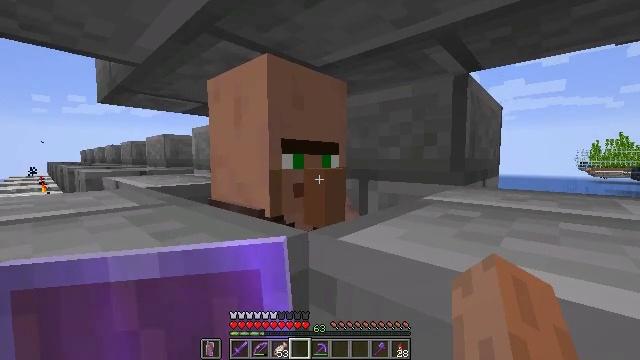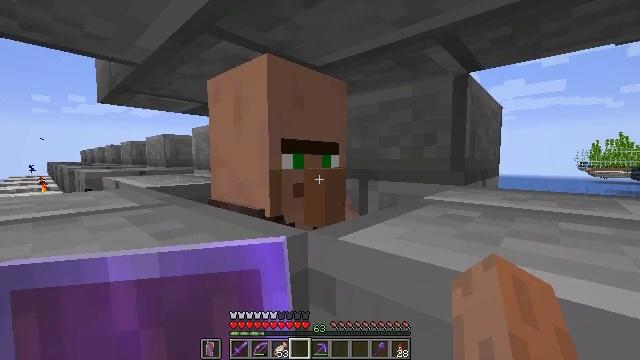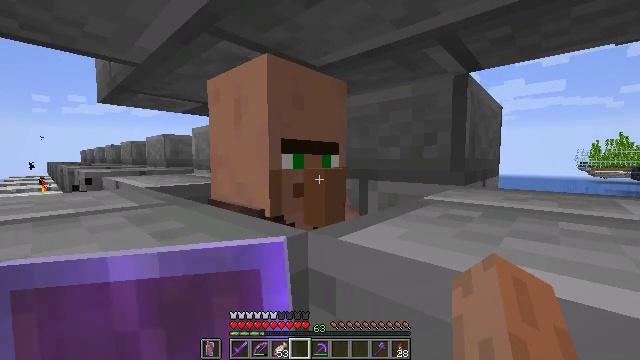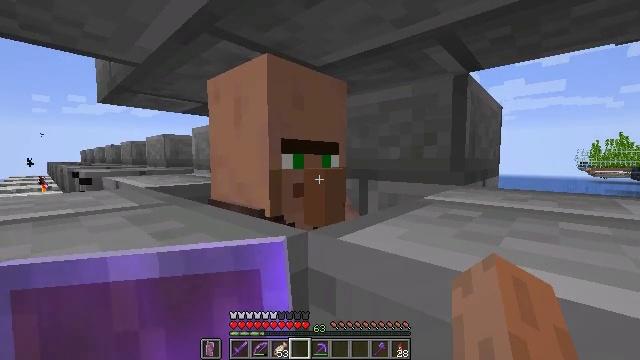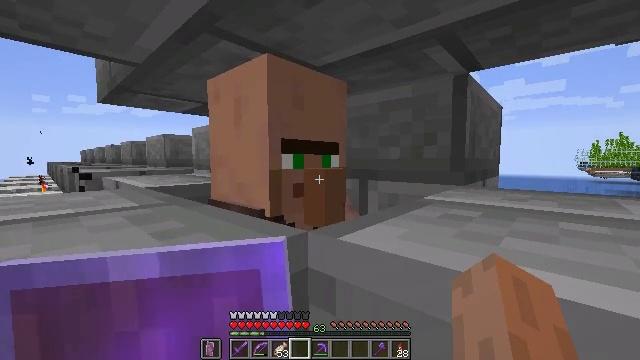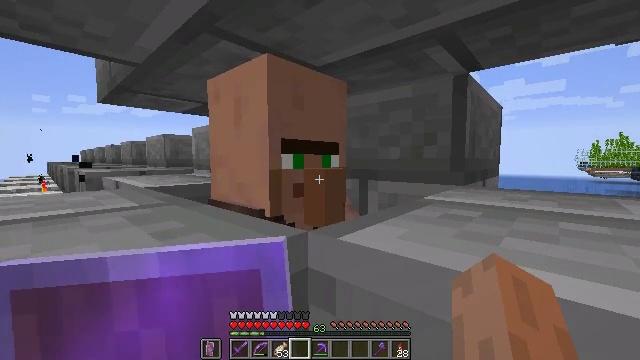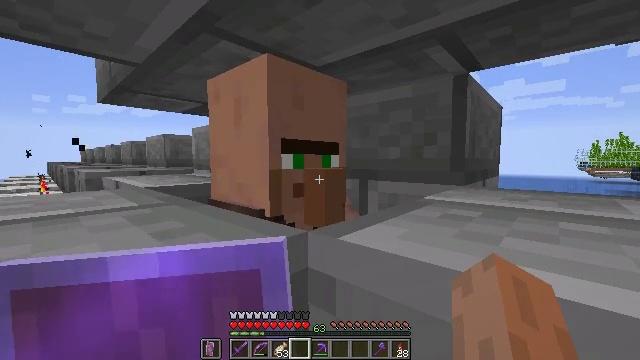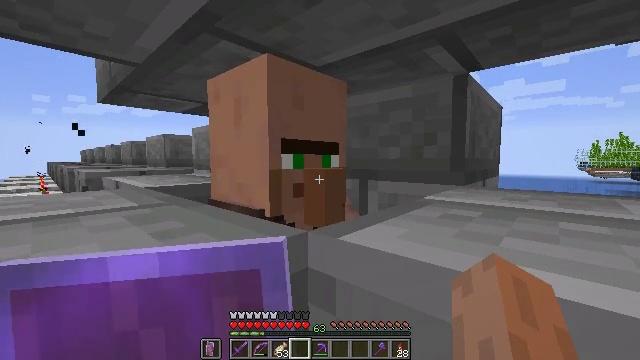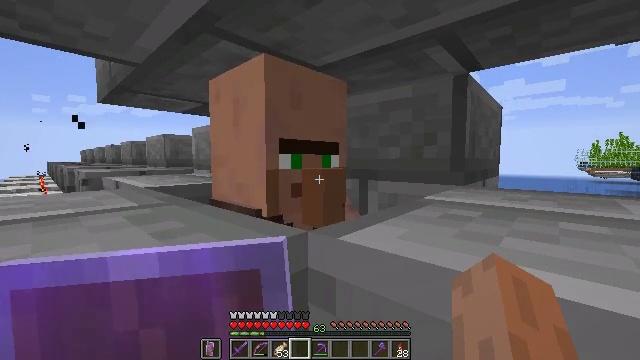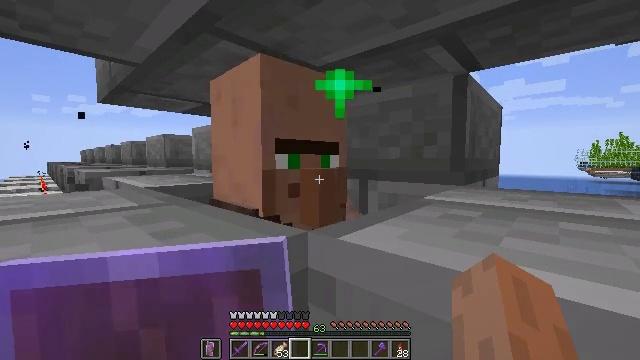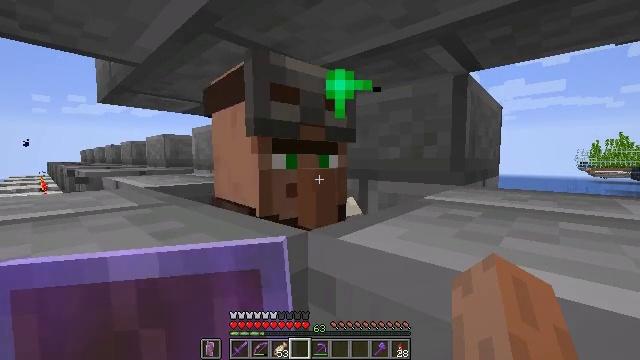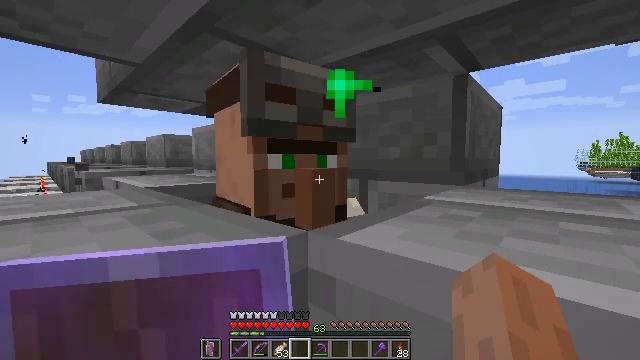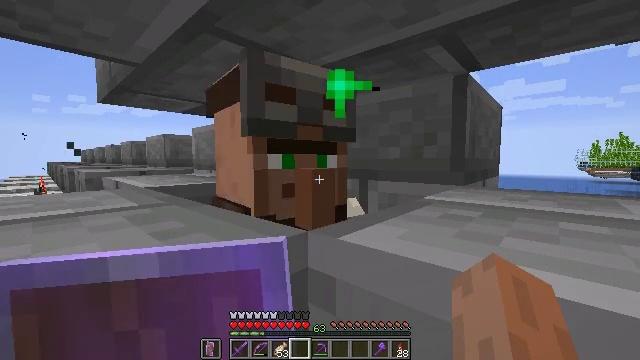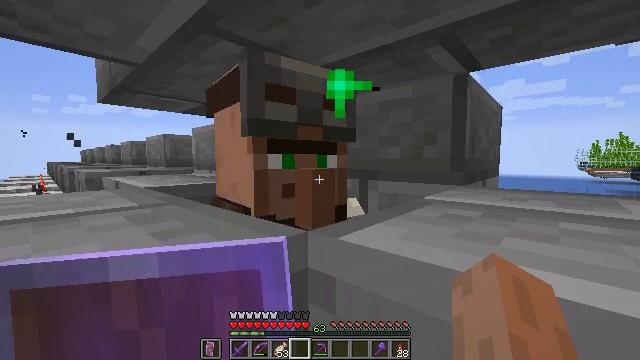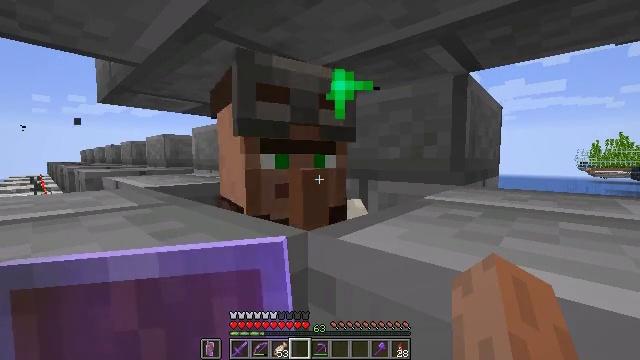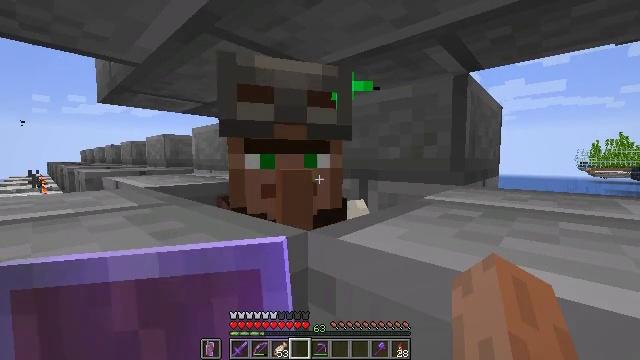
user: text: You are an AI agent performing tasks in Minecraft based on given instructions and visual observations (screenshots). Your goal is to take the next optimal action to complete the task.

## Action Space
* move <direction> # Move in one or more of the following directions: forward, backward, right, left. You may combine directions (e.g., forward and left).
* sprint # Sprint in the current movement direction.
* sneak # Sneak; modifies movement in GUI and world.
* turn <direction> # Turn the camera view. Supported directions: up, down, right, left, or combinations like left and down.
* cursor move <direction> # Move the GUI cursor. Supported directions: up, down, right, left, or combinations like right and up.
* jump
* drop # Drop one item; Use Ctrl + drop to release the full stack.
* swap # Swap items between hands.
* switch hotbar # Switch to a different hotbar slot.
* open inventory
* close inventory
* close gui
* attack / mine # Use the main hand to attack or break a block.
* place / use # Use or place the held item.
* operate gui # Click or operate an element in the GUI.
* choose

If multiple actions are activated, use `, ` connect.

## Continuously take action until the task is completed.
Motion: motion action
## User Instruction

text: Left click on the blast furnace to break it.
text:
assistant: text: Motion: no_op
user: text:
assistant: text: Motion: no_op
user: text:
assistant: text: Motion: no_op
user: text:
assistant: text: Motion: no_op
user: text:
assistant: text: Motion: no_op
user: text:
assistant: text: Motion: no_op
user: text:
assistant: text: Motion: no_op
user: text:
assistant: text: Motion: no_op
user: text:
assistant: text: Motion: no_op
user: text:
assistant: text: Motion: no_op
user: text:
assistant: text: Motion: no_op
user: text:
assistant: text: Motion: no_op
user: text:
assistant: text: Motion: no_op
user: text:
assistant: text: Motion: no_op
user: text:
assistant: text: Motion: no_op
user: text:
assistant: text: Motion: no_op
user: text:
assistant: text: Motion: no_op
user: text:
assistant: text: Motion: no_op
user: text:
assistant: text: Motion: no_op
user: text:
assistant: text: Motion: no_op
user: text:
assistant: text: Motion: use / place
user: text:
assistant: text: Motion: use / place
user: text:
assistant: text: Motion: use / place
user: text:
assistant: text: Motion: no_op
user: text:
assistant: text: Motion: no_op
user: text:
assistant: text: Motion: no_op
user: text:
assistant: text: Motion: no_op
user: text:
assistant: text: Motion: no_op
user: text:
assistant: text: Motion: no_op
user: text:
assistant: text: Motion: no_op